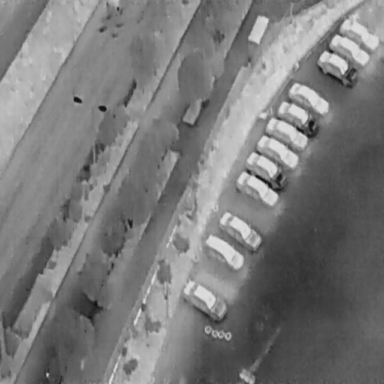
There are 12 Cars in the infrared image.